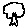
Label: tree